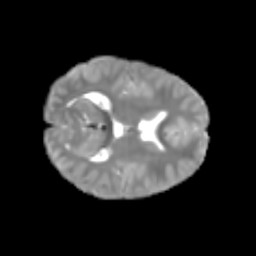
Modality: T2w
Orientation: axial
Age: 6
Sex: male
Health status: healthy